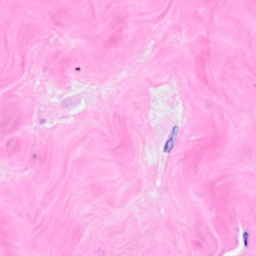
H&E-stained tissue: Breast